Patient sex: M
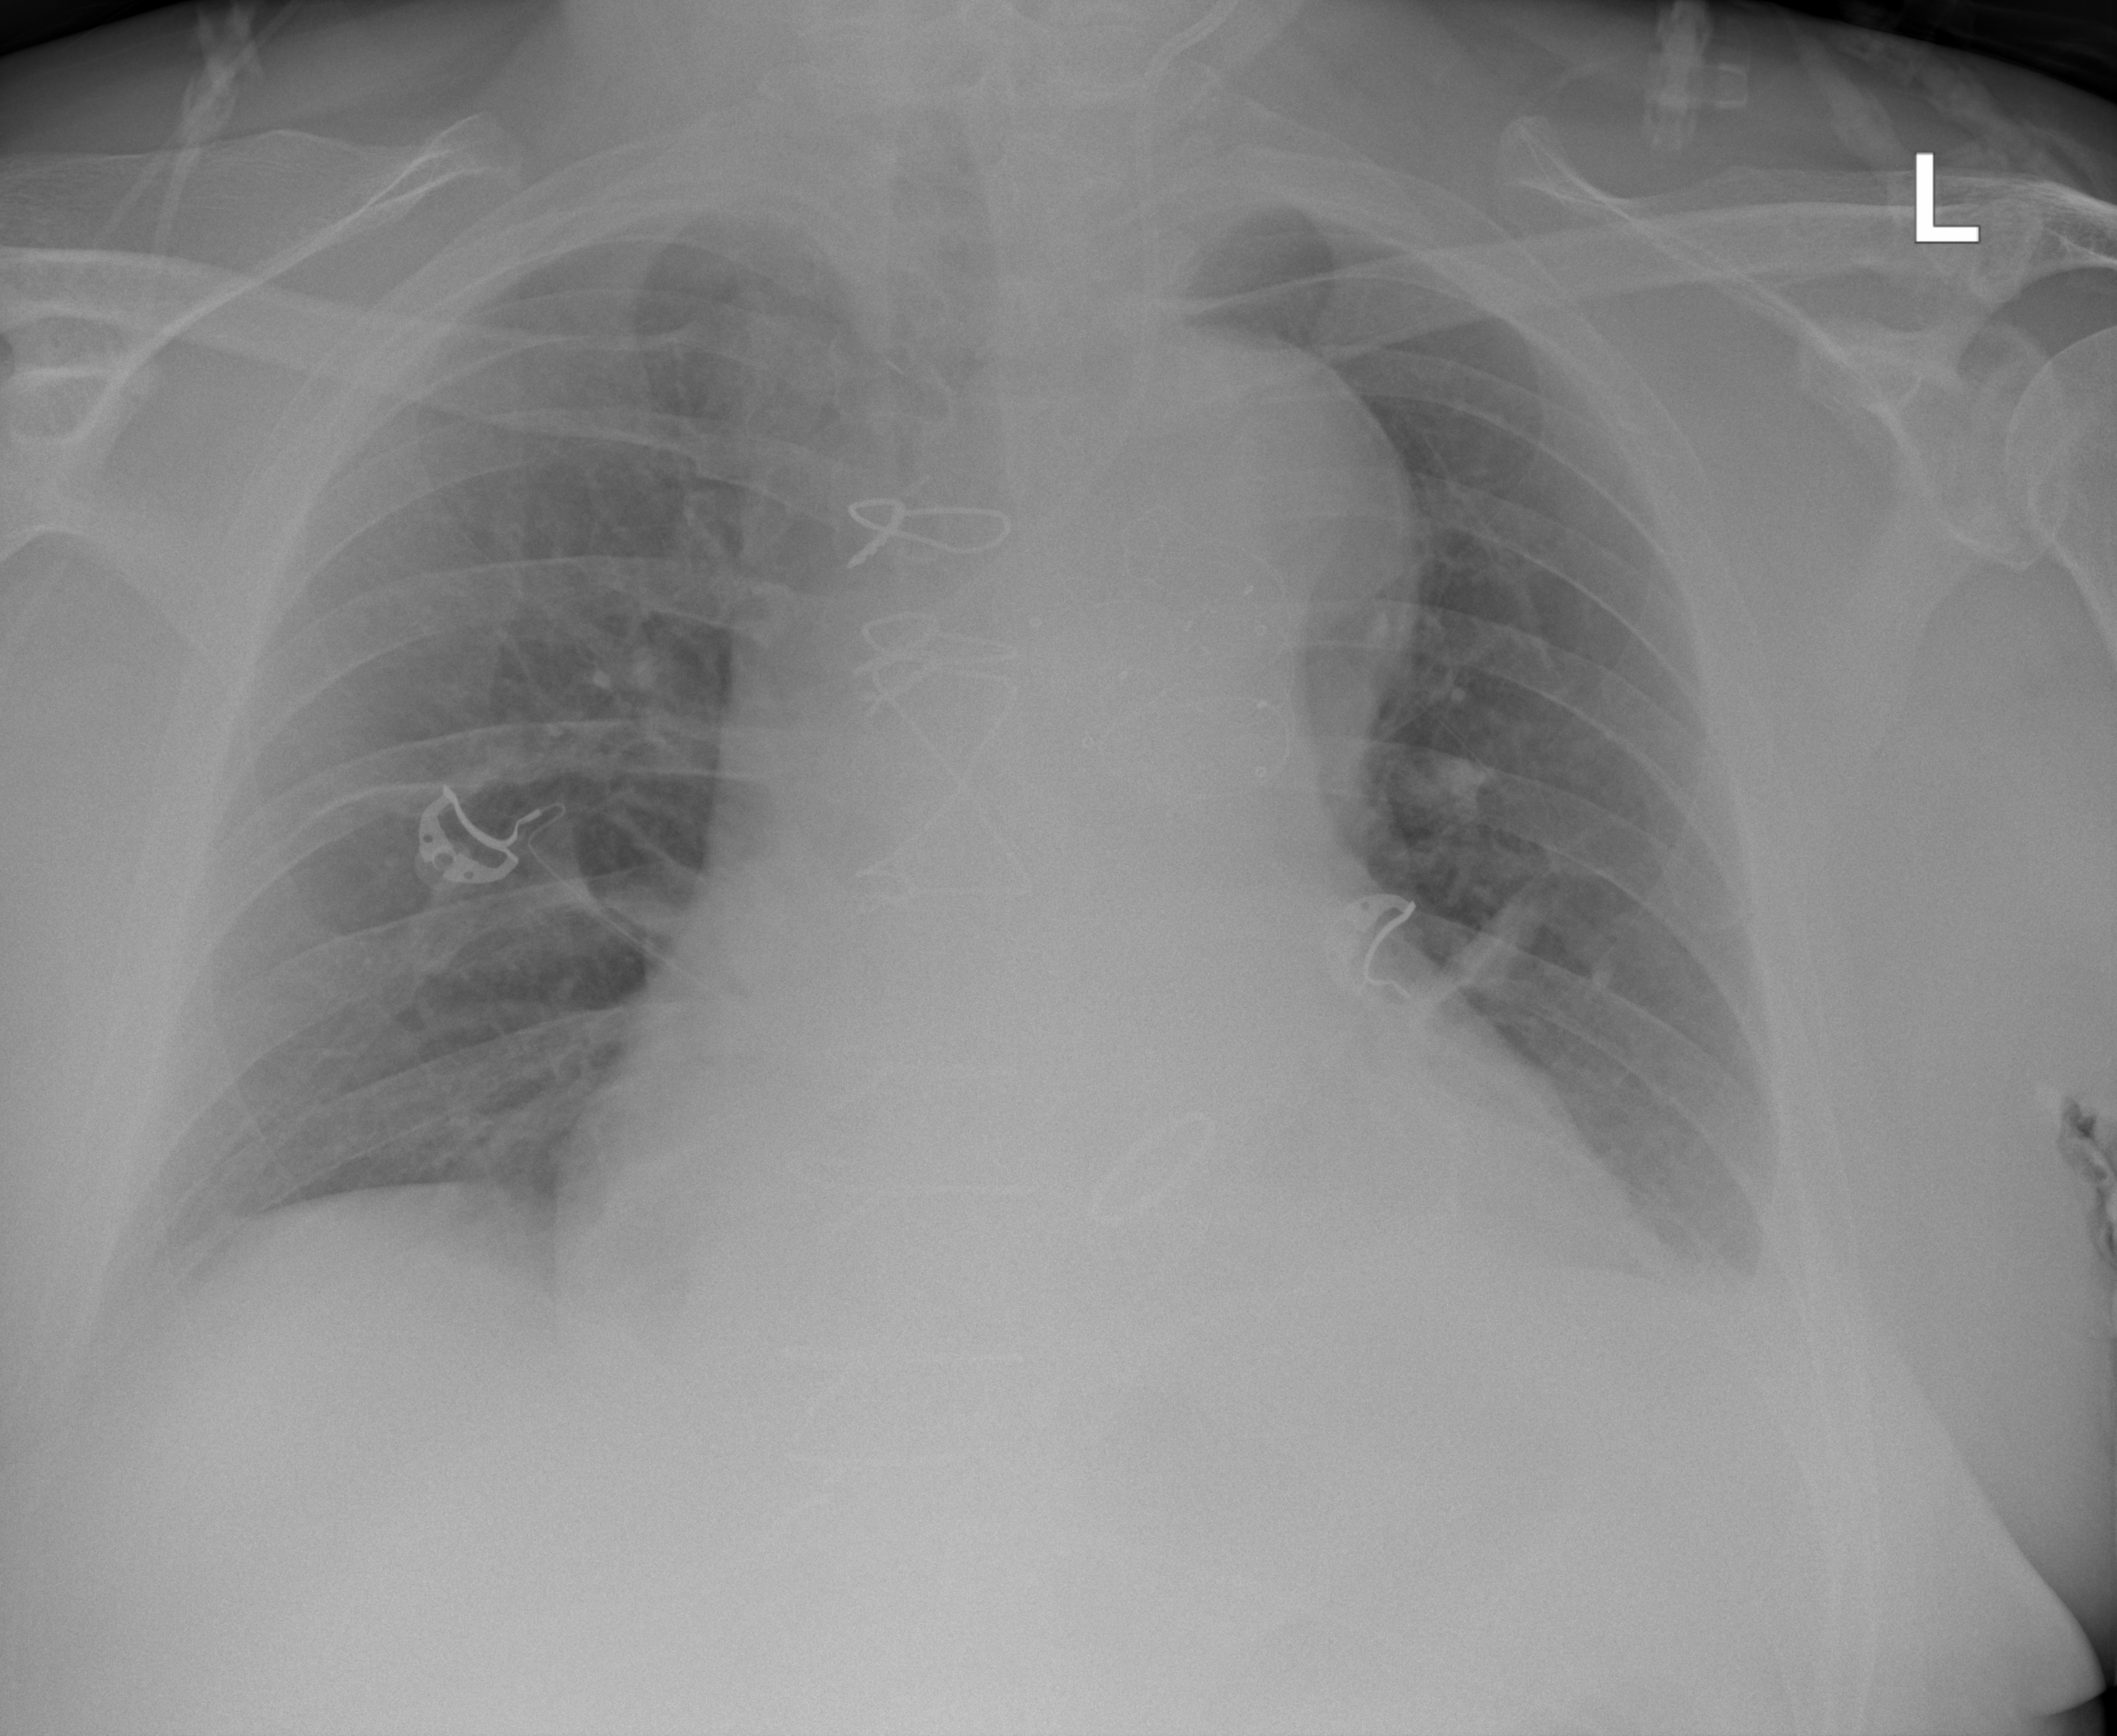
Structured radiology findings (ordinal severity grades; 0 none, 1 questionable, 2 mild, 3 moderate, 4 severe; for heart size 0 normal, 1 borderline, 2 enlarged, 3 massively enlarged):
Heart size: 3
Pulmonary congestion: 0
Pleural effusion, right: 1
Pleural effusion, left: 2
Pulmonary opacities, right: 0
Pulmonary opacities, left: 0
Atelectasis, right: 0
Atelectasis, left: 2